Current action and preconditions to check: trajectory_clear

Your task: For each precondition in the list above, predict whether it will hold at this action.

Consider the current scene as observed from the mobile robot's camera, and analyze the predicted future states of all dynamic agents (e.g., people, animals, vehicles, or any moving entities) within the NEXT SECOND.

IMPORTANT: Only answer "very likely" if you are absolutely certain—based on strong, clear evidence—that a dynamic agent will violate the precondition in the predicted future state. Do NOT answer "very likely" for unlikely, ambiguous, or low-probability risks.

Ask yourself for each precondition: Is there a high probability, with clear and convincing evidence, that the predicted future states of any dynamic agent will interfere with the predicted future state of the currently executing action within the NEXT SECOND, causing that precondition to fail?

Assess the risk level based on these predictions. Use "likely" or "very likely" if motions create a clear risk of interference.

Use "neutral" or "improbable" if agents are nearby but their predicted paths are clearly diverging or non-conflicting.

Failure Risk Categories: "very improbable", "improbable", "neutral", "likely", "very likely"

Answer Format: Output ONLY the probability_of_failure value from these categories: "very improbable", "improbable", "neutral", "likely", "very likely"

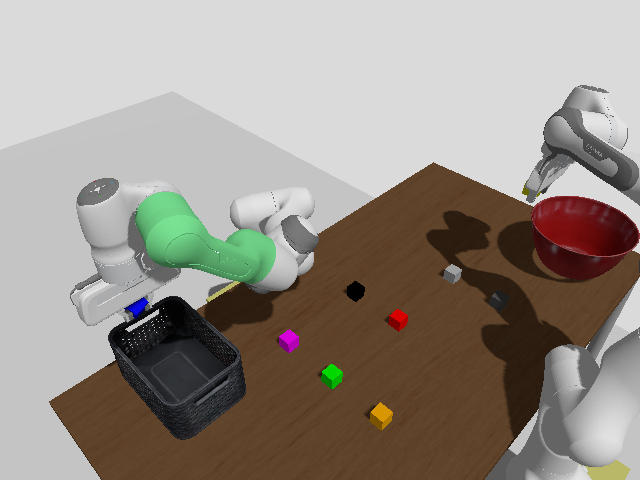

Answer: very improbable